八年级 · 算术
不等式组 $\left\{\begin{array}{l}x+1 \geq 2 \\ 9-x<2 x\end{array}\right.$ 的解集在数轴上表示正确的是 ( )
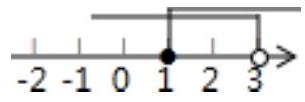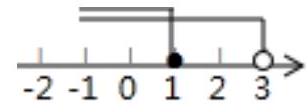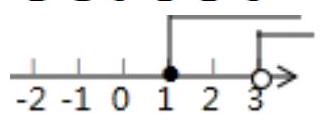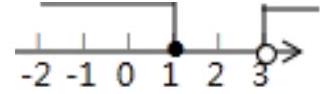

C.
B.

D.

答案: C